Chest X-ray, PA view. Patient: 54 years old, sex M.
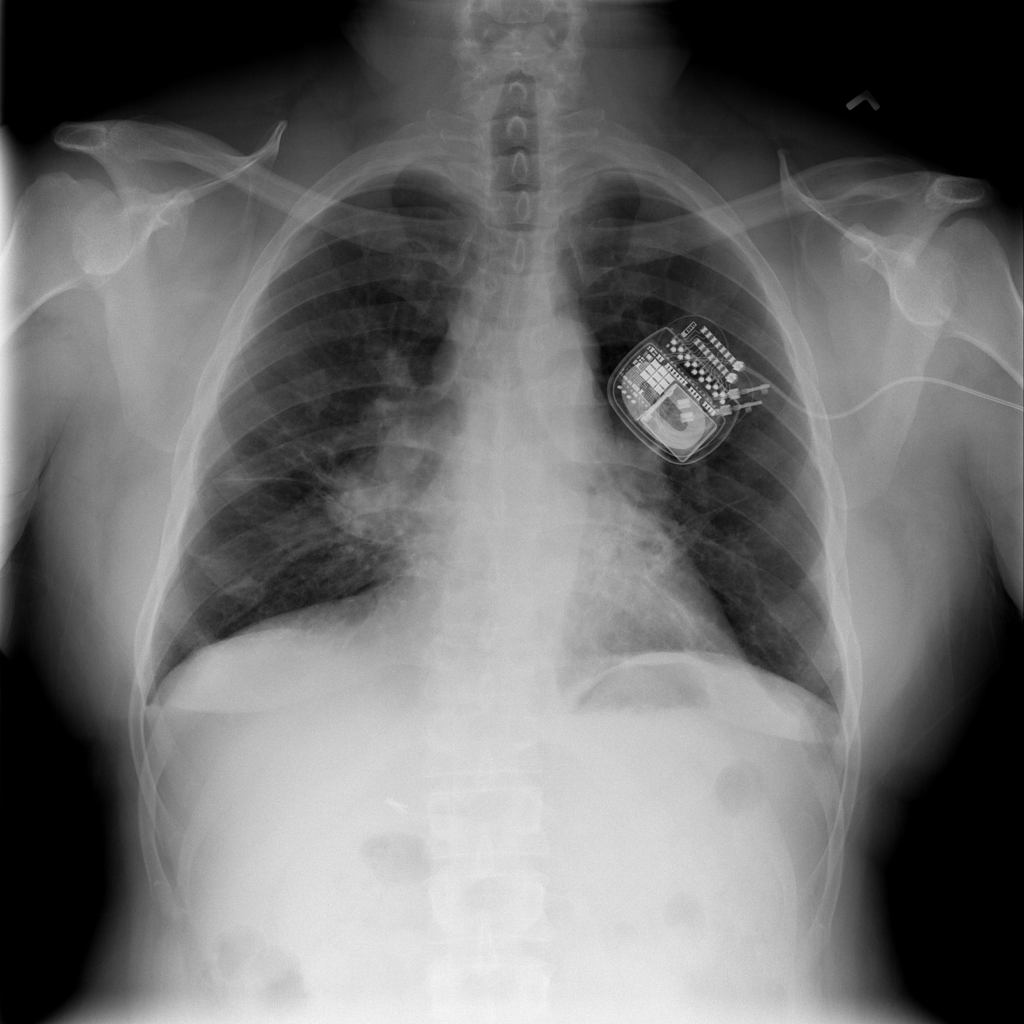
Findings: No Finding